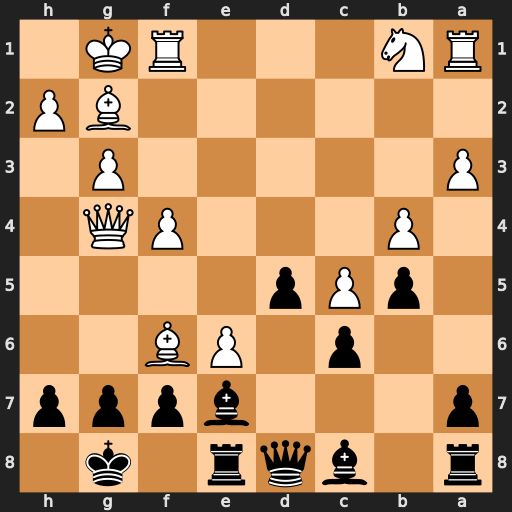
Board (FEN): r1bqr1k1/p3bppp/2p1PB2/1pPp4/1P3PQ1/P5P1/6BP/RN3RK1
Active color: b
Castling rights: -
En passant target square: -
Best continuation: Bxf6 exf7+ Kxf7